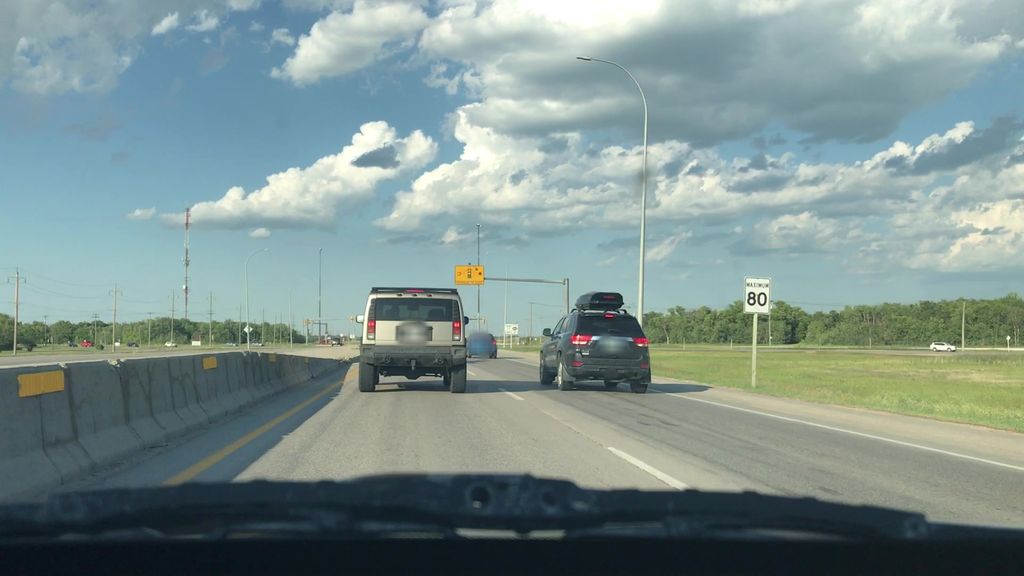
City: winnipeg